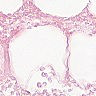
Metastatic tissue present: no